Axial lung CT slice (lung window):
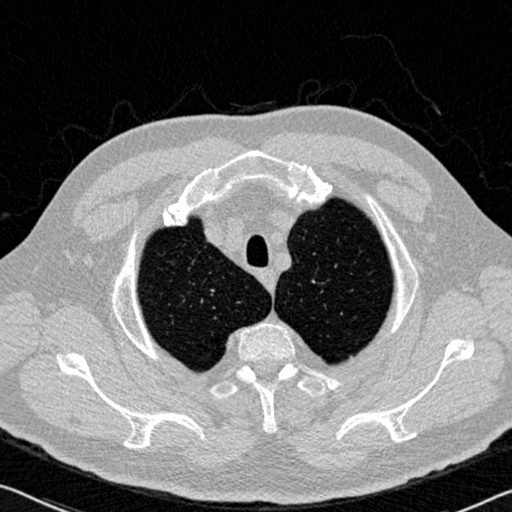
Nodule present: no